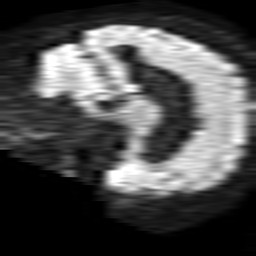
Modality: TRACE
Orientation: sagittal
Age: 66
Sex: female
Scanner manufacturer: philips
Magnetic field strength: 1.5 T
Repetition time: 3.146 s
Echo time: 0.06922 s